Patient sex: F
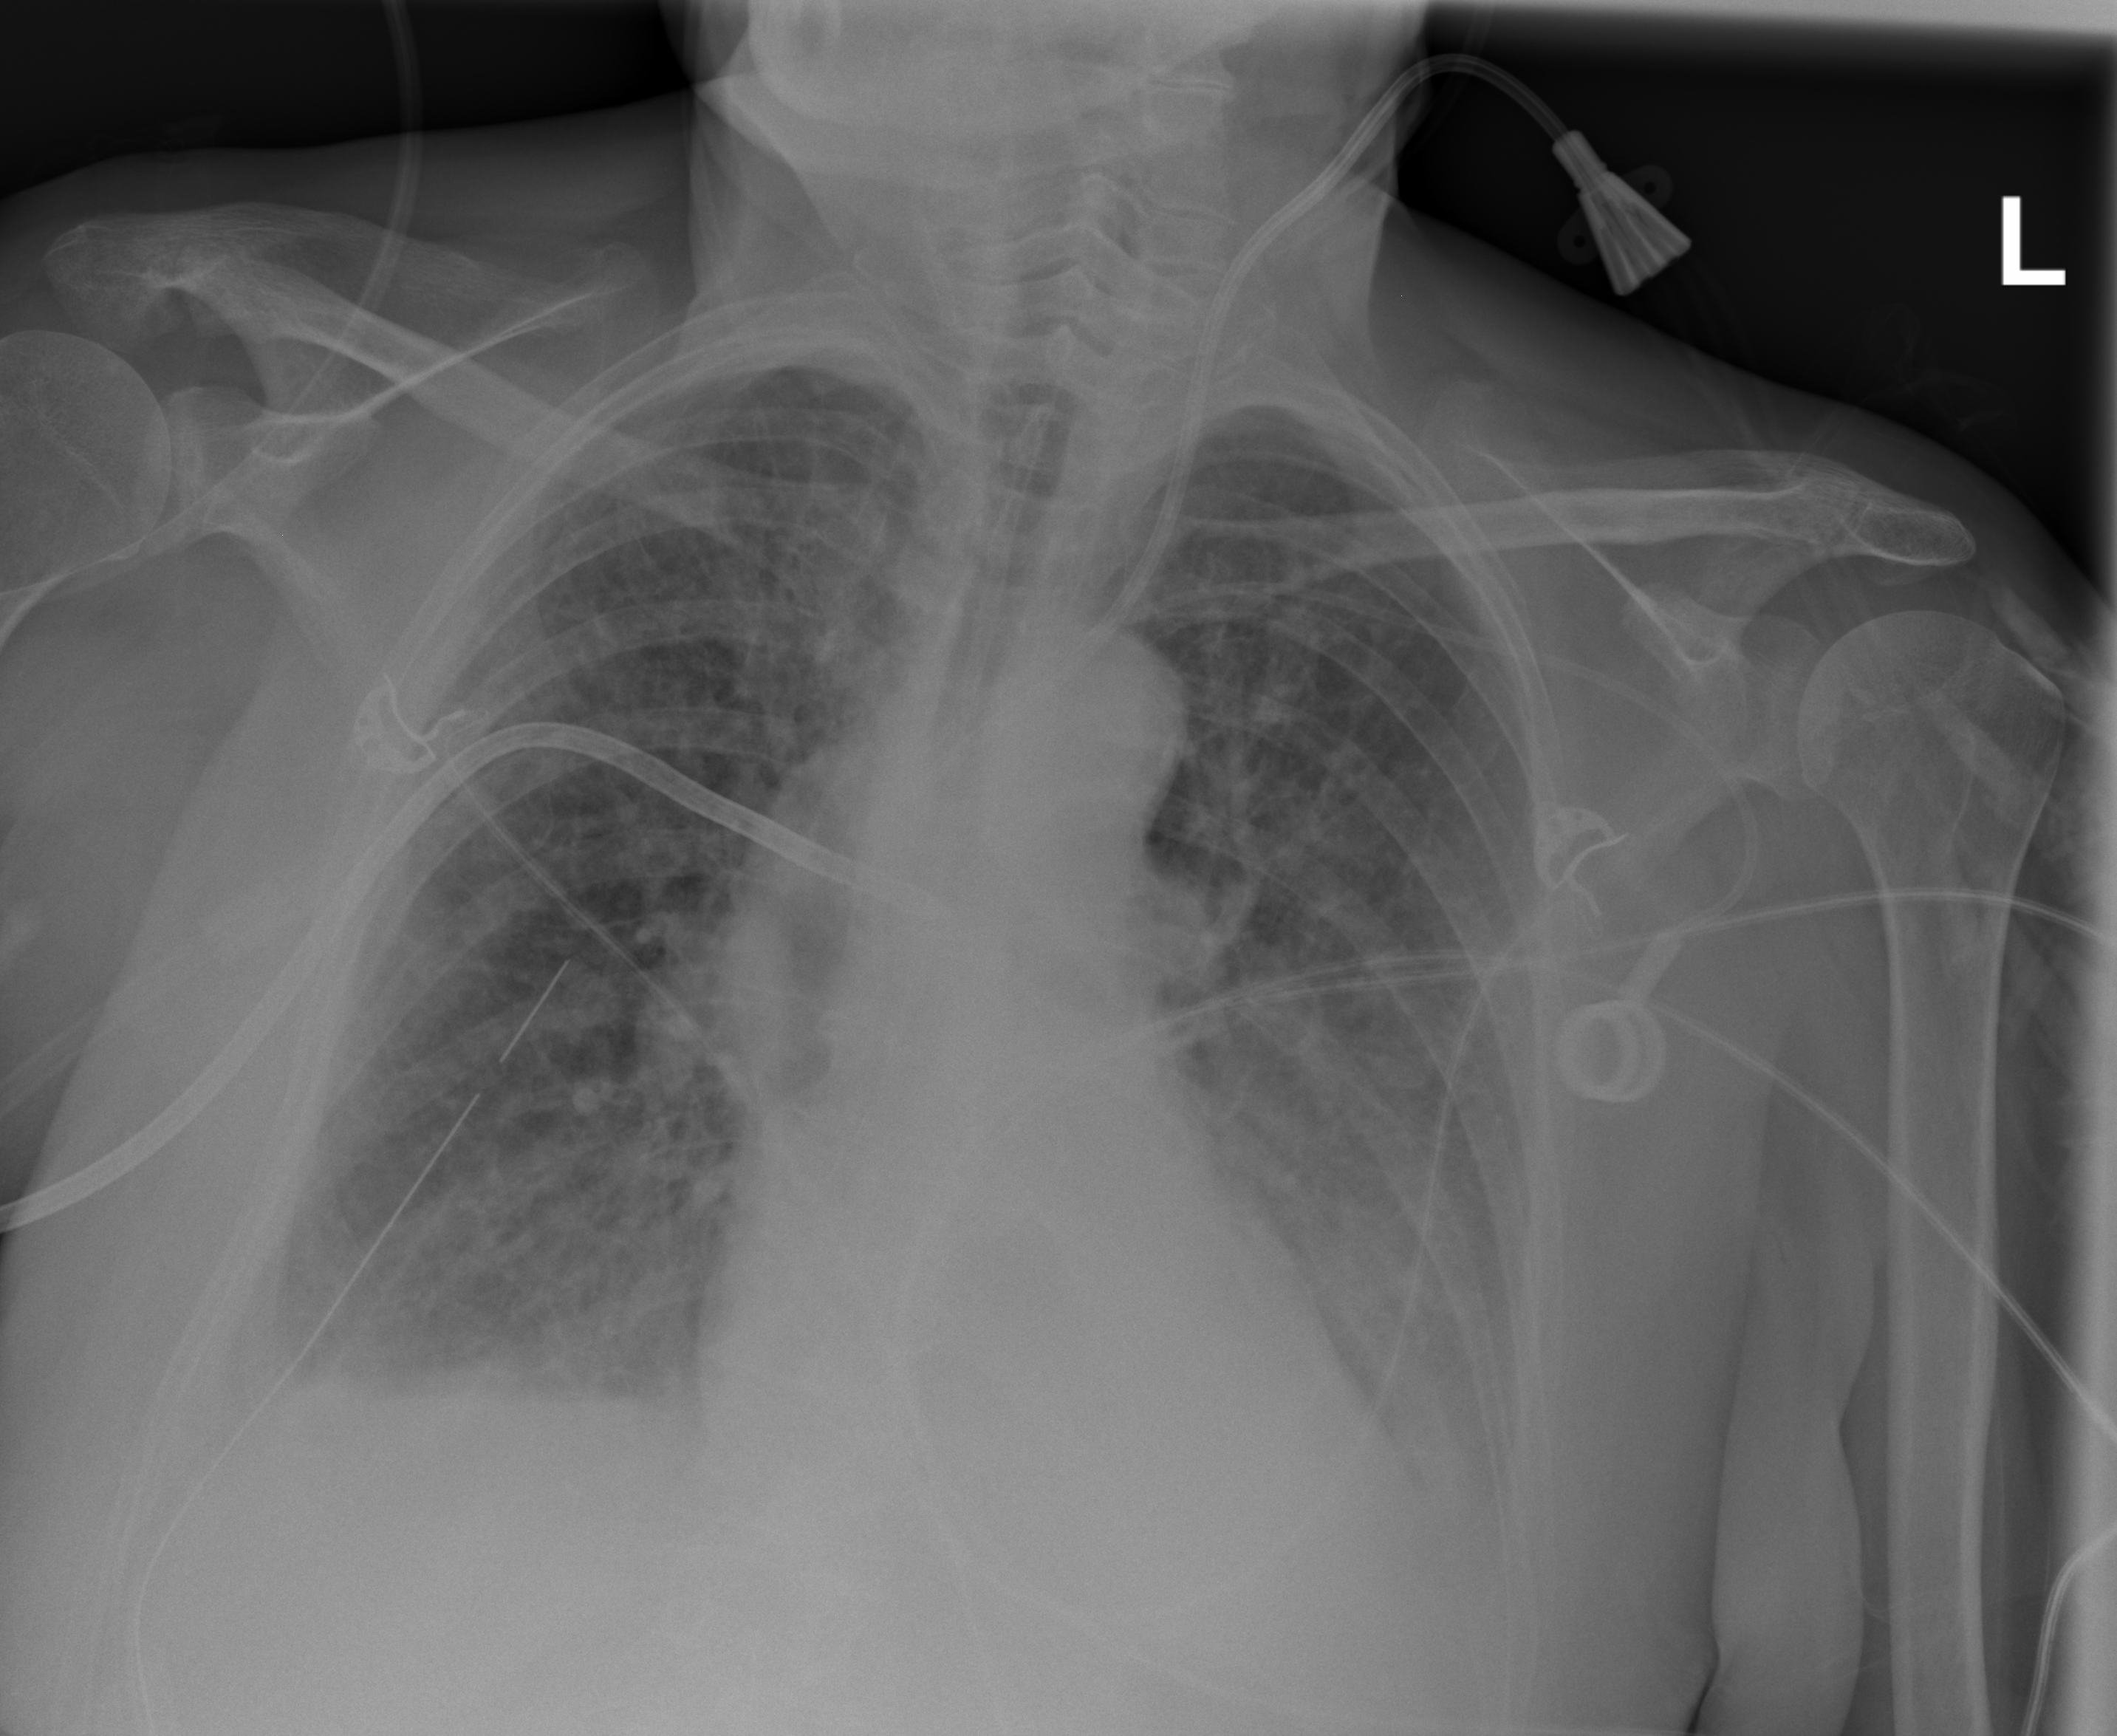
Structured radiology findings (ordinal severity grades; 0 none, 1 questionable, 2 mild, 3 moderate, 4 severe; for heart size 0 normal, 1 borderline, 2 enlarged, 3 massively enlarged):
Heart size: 1
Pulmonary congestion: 2
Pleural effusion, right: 2
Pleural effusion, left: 2
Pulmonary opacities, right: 2
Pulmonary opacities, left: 2
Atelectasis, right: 2
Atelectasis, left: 2